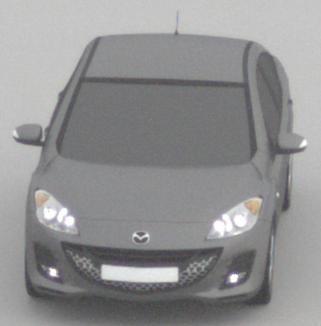
Make: Mazda
Model: 3 1.6
Detailed model: 3 (BL)
Model produced from: 2009/05
Model produced until: 2010/12
Doors: 5
Color: gray
Road condition: dry road
Daytime: morning or afternoon
Contrast: low contrast